Question: I have a simple page
'''
<!DOCTYPE html>
<html xmlns="http://www.w3.org/1999/xhtml" >
<head>
<meta name="viewport" content="width=device-width, initial-scale=1.0, user-scalable=no">
<meta name="apple-mobile-web-app-capable" content="yes">
<meta name="apple-mobile-web-app-status-bar-style" content="black-translucent">
<link rel="stylesheet" href="http://code.jquery.com/mobile/1.4.1/jquery.mobile-1.4.1.min.css" />
<script src="http://code.jquery.com/jquery-1.9.1.min.js"></script>
<script src="http://code.jquery.com/mobile/1.4.1/jquery.mobile-1.4.1.min.js"></script>
.ui-page-theme-a {
background-image: url(../../Resources/Bingo/WebBingo/En/Common/Images/bg.png);
-moz-background-size-: cover;
-o-background-size-: cover;
-webkit-background-size-: cover;
background-size-: cover;
}
</head>
<body >
<div id="preloader" style='background-color: #FF5794; position: absolute; height: 100%; width: 100%; left: 0px; top: 0px;'> </div>
</body>
'''
when I test it in safari on iPad the page can be scrolled and there is a white space below the page. How I can remove it? Removing the meta tags has no effect. I play with debug version of jquery.mobile-1.4.1 and this line seems to be related with
> base = fauxEle = $( "", { "href": fauxBase }).appendTo( "head"
);
in method
> baseTagTest.
I remove loader from jqm so the white space not came from there

[1http://i.stack.imgur.com/2Scaw.jpg">
I don't want to use any kind of footer because my page use background and canvas.
How to remove the white line if I have an image as theme background
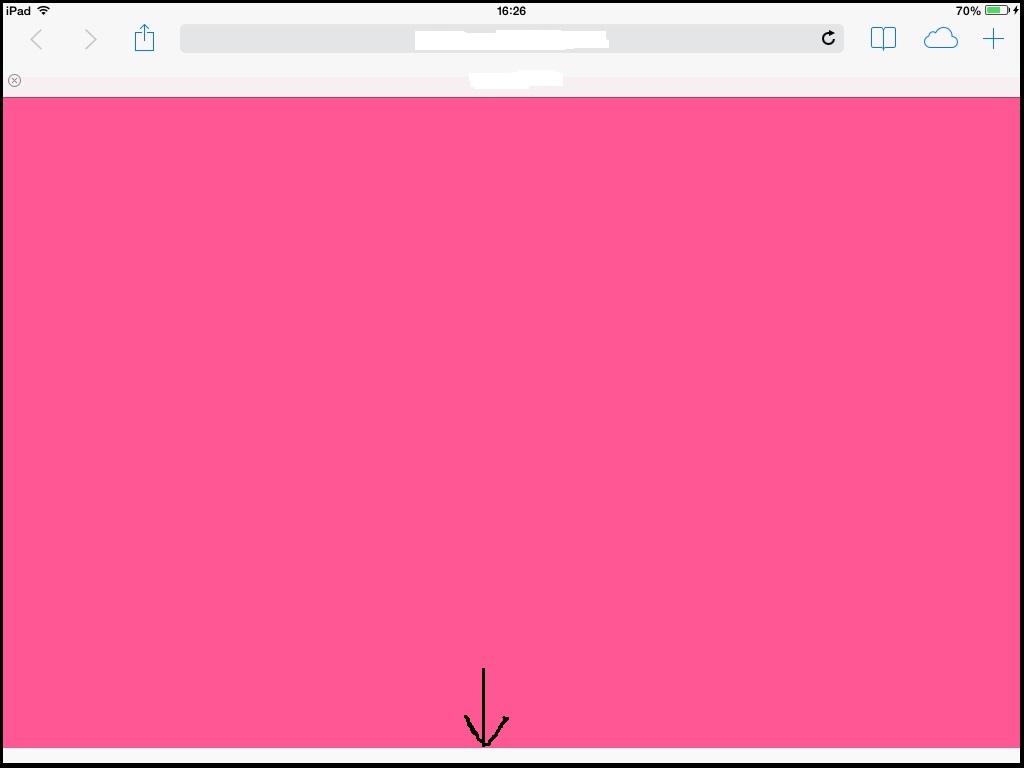
Answer: I'm assuming you are trying to to make the div overlap other content.
Try setting the position property to fixed as shown:
'''
<div id="preloader" style='background-color: #FF5794; position: fixed; height: 100%; width: 100%; left: 0px; top: 0px;'> </div>
'''
This will make the position relative to the view port.
This means that when the user scrolls the div will follow the user and stay in the same place on the screen.